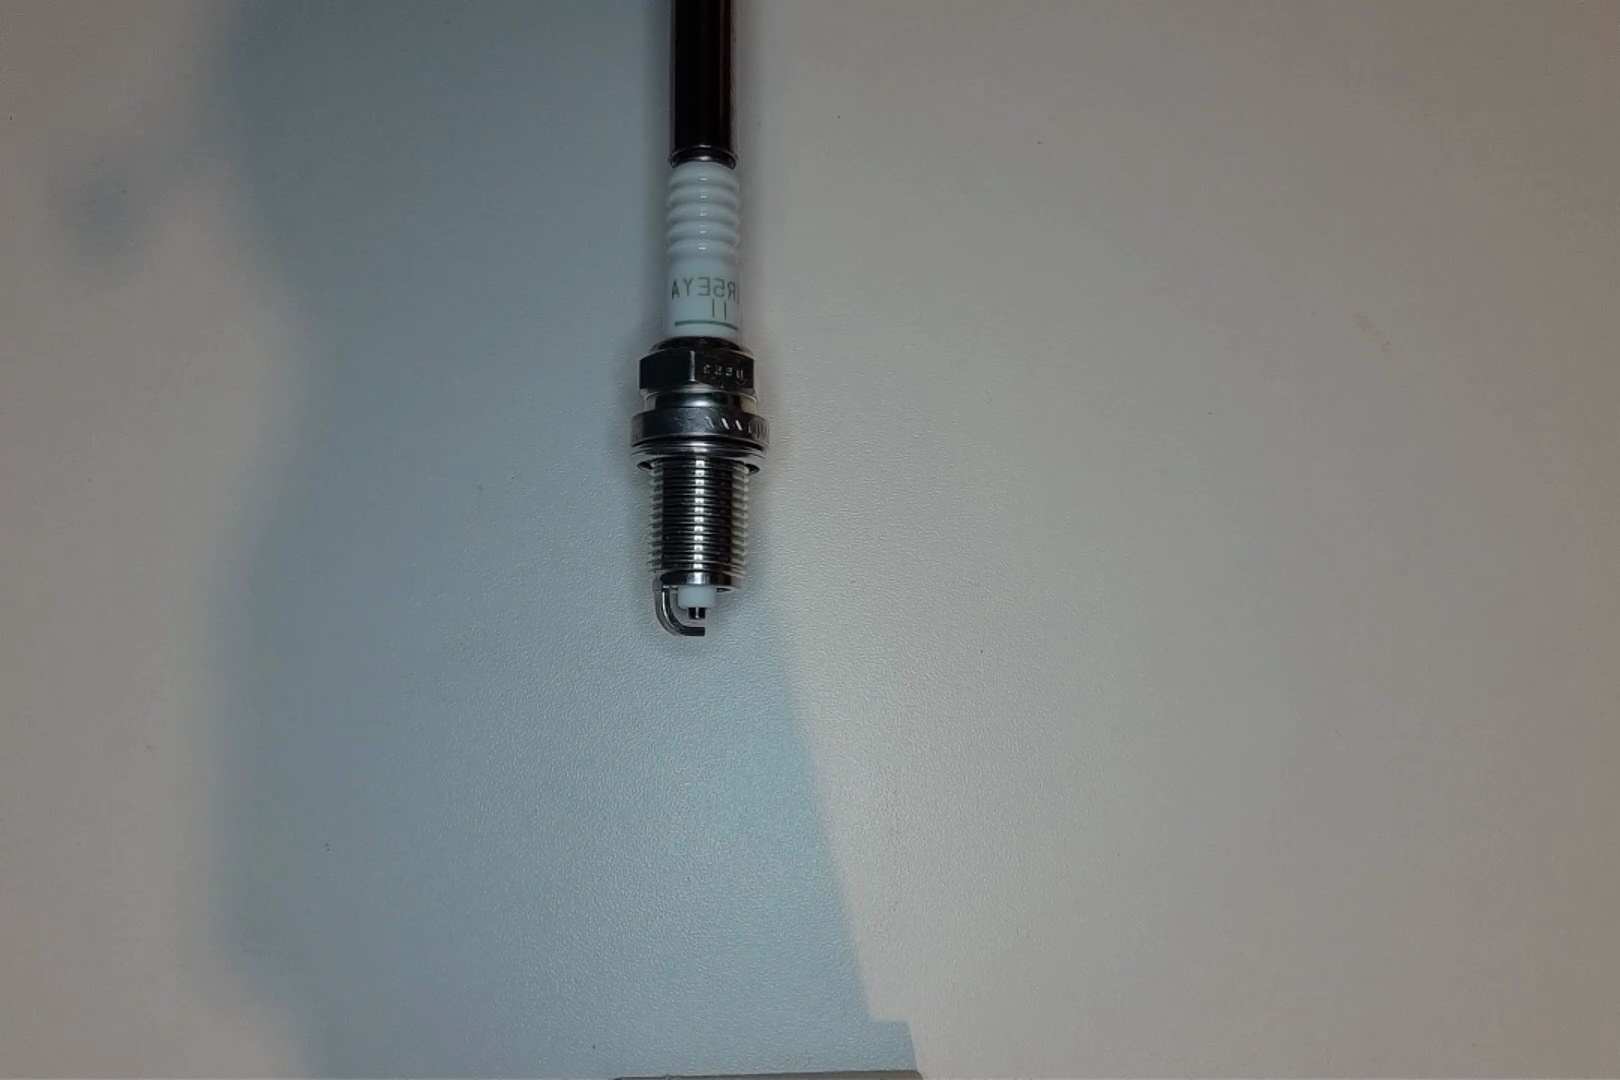
Label: no anomaly